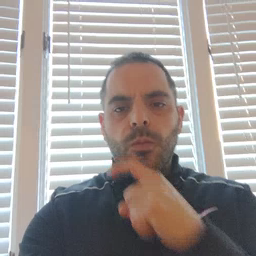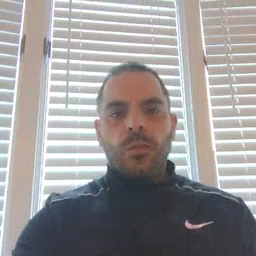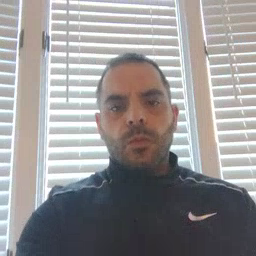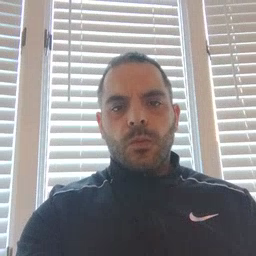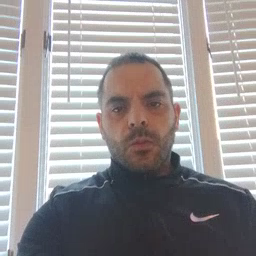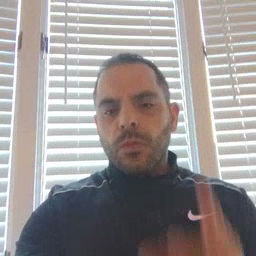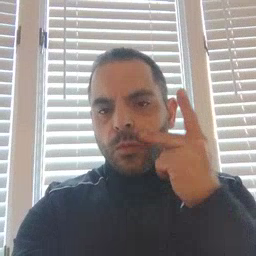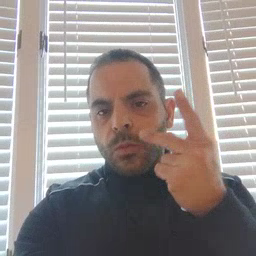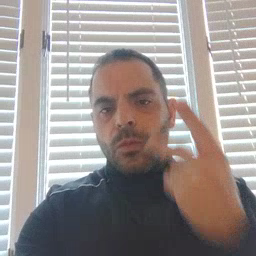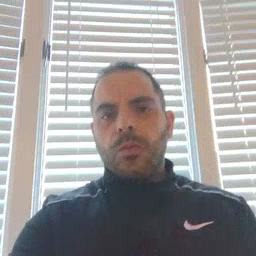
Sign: kitty